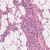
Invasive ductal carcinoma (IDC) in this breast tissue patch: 1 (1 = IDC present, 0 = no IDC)